Interaction volume radius: 10 \u00c5
Interaction volume height: 10 \u00c5
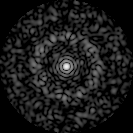
Disorder parameter: 0.8222